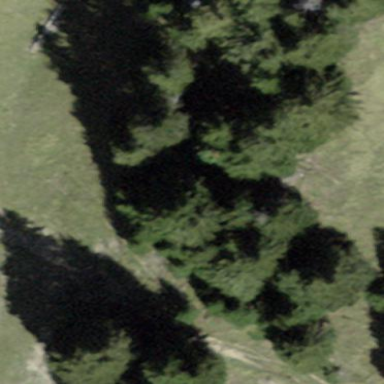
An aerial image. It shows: Forest area.